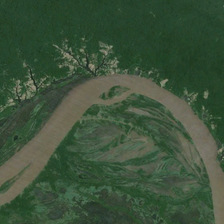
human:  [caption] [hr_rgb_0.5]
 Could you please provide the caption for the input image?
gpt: many green trees are in two sides of a curved yellow river .

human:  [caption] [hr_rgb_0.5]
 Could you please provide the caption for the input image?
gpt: many green trees are in two sides of a curved yellow river .

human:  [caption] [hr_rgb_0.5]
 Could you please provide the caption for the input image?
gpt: many green trees are in two sides of a curved yellow river .

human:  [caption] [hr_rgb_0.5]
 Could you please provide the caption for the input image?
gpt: many green trees are in two sides of a curved yellow river .

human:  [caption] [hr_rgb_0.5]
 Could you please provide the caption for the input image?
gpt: many green trees are in two sides of a curved yellow river .